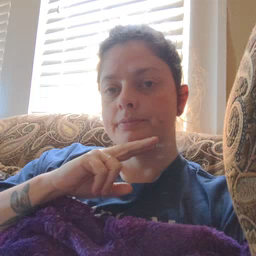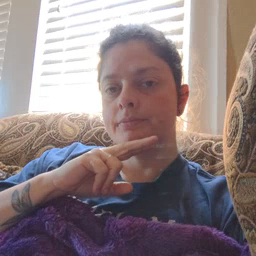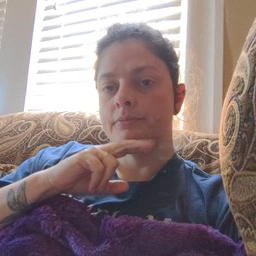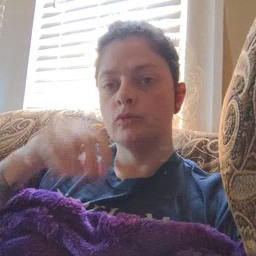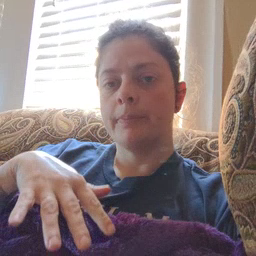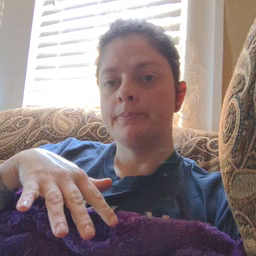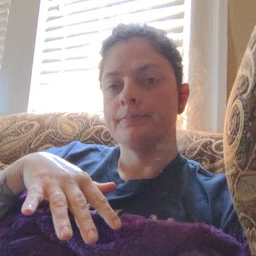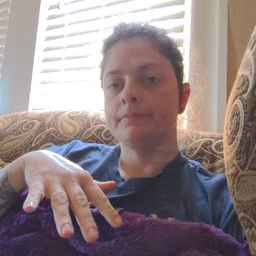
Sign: drop